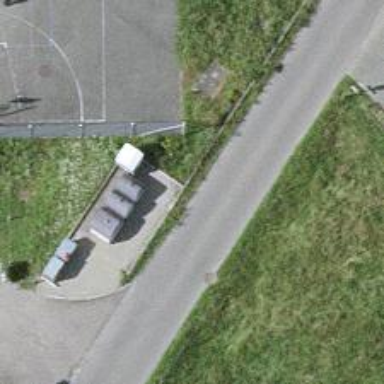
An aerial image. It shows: Recycling container at amenity designated for recycling.